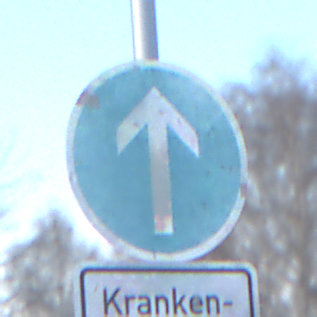
Verkehrszeichen: VorgeschriebeneFahrtrichtungGeradeaus
Zusatzzeichen unten: BesondereFahrzeugeUndTransportgueter4
Umgebung: Outdoor, Suburban
Tageszeit: SunriseSunset
Wetter: PartlyCloudy
Licht: Natural
Jahreszeit: Winter
Kontrast: MediumContrast